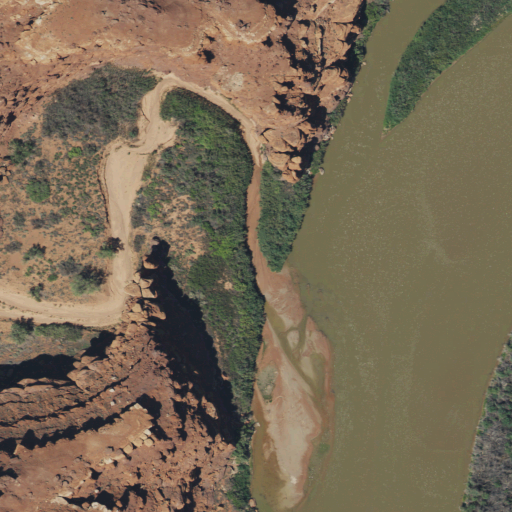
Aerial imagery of valley in Utah named Buck Canyon containing open water, shrub, evergreen forest, woody wetlands, herbaceous wetlands, and grassland